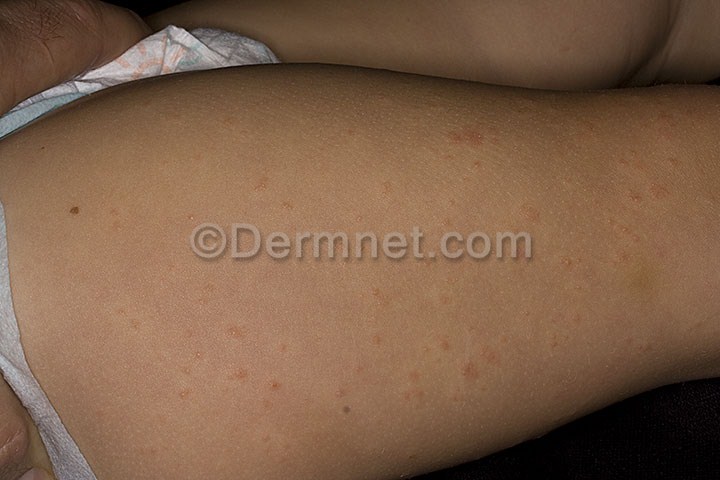
Disease: Exanthems and Drug Eruptions